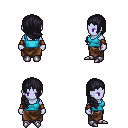
a pixel art fantasy rpg character, female body template, dark elf, purple skin, teal pirate shirt, robe skirt, raven right-swept hairstyle, cloth bracers, metal boots, four views (front, back, left, right), 2x2 character sprite sheet, small pixel art, hard edges, no anti-aliasing